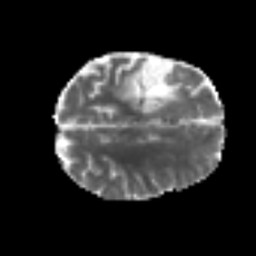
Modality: MD
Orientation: axial
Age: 55
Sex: male
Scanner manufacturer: siemens
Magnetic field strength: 3 T
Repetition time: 6.1 s
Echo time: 0.101 s